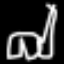
Label: chair